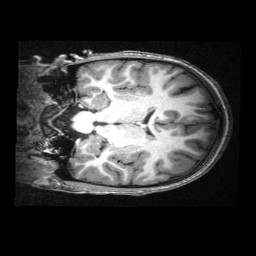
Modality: T1w
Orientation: coronal
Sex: male